七年级 · 计数
如图是某校参加各兴趣小组的学生人数分布扇形统计图, 则参加人数最多的兴趣小组是 ( )

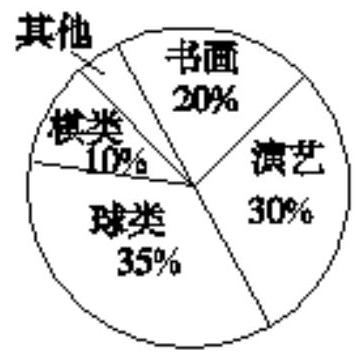
A. 棋类

B. 书画

C. 演艺

D. 球类

答案: D
解析: 【答案】 $D$

【解析】

【分析】

本题考查了扇形统计图及有理数大小的比较, 读懂统计图, 从统计图中得到必要的信息是解决问题的关键. 扇形统计图直接反映部分占总体的百分比大小. 根据扇形统计图中扇形的面积越大, 参加的人数越多, 可得答案.

【解答】

解: $35 \%>30 \%>20 \%>10 \%>5 \%$,

参加球类的人数最多，

故选: D